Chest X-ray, PA view. Patient: 54 years old, sex M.
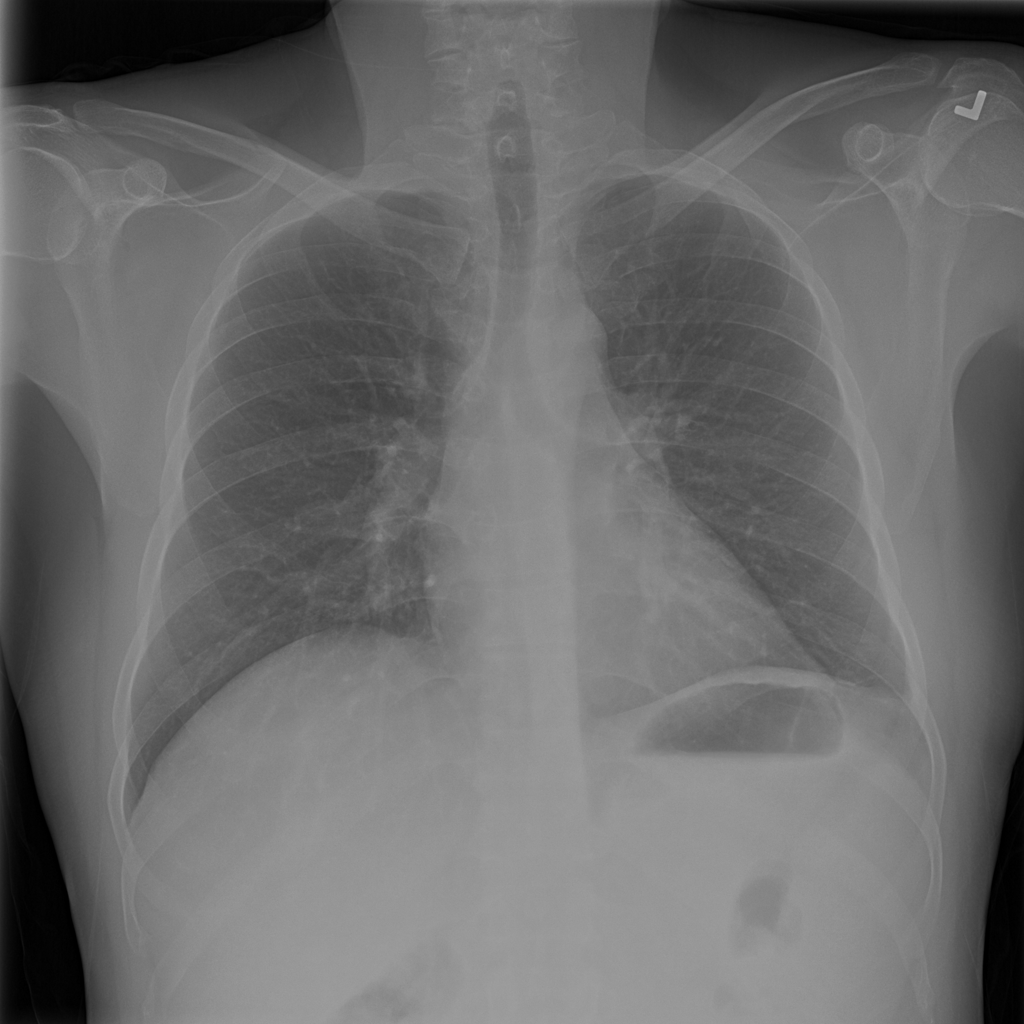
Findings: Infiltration